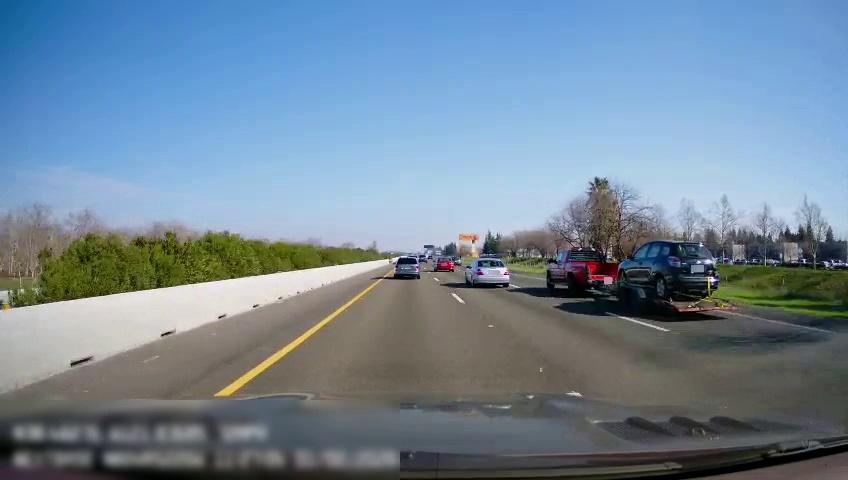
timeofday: Day
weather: Sunny
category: Drivable Space
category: Vehicles | SUV
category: Vehicles | Car
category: Vehicles | Car
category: Vehicles | Other LV
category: Vehicles | SUV
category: Vehicles | Car
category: Lanes | Current Lane
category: Lanes | Current Lane
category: Lanes | Alternate Lane
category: Lanes | Alternate Lane